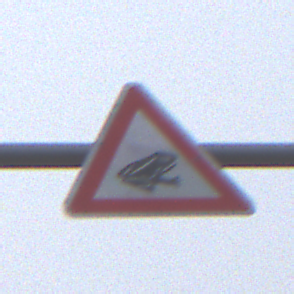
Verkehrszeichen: AmphibienwanderungLinks
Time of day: MorningAfternoon
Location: Outdoor (RoadRail)
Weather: Overcast
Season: NotSpecified
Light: Natural